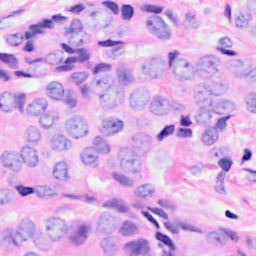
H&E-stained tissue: Breast